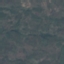
Land use / land cover: HerbaceousVegetation